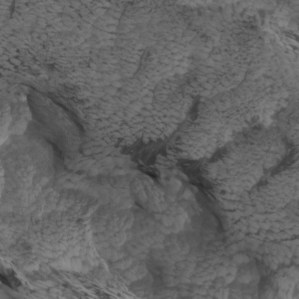
Label: non_frost